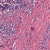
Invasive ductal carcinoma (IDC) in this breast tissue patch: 0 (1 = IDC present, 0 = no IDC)